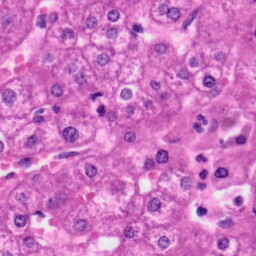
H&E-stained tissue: Liver